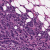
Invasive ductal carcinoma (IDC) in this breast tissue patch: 1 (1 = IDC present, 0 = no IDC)